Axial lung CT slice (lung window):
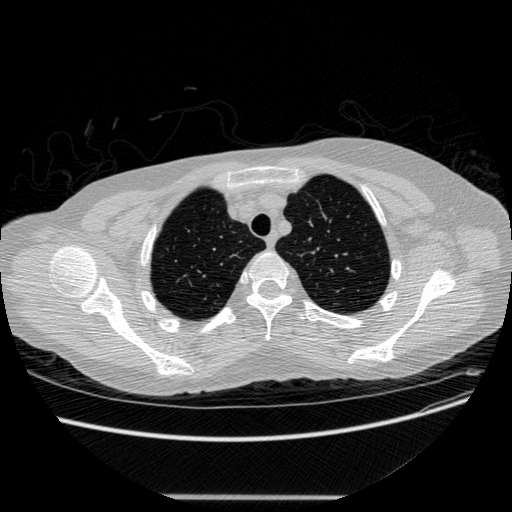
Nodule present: no